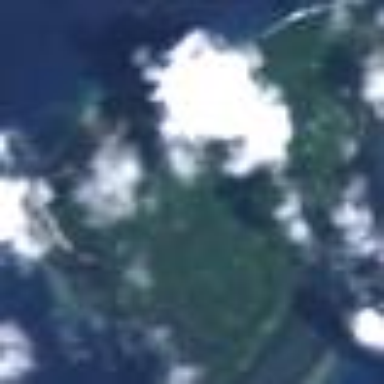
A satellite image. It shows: Island with natural coastline.